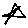
Label: star